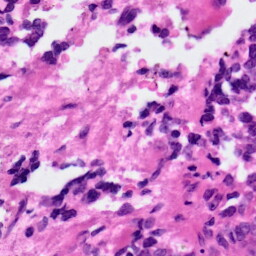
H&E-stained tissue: Ovarian